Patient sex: M
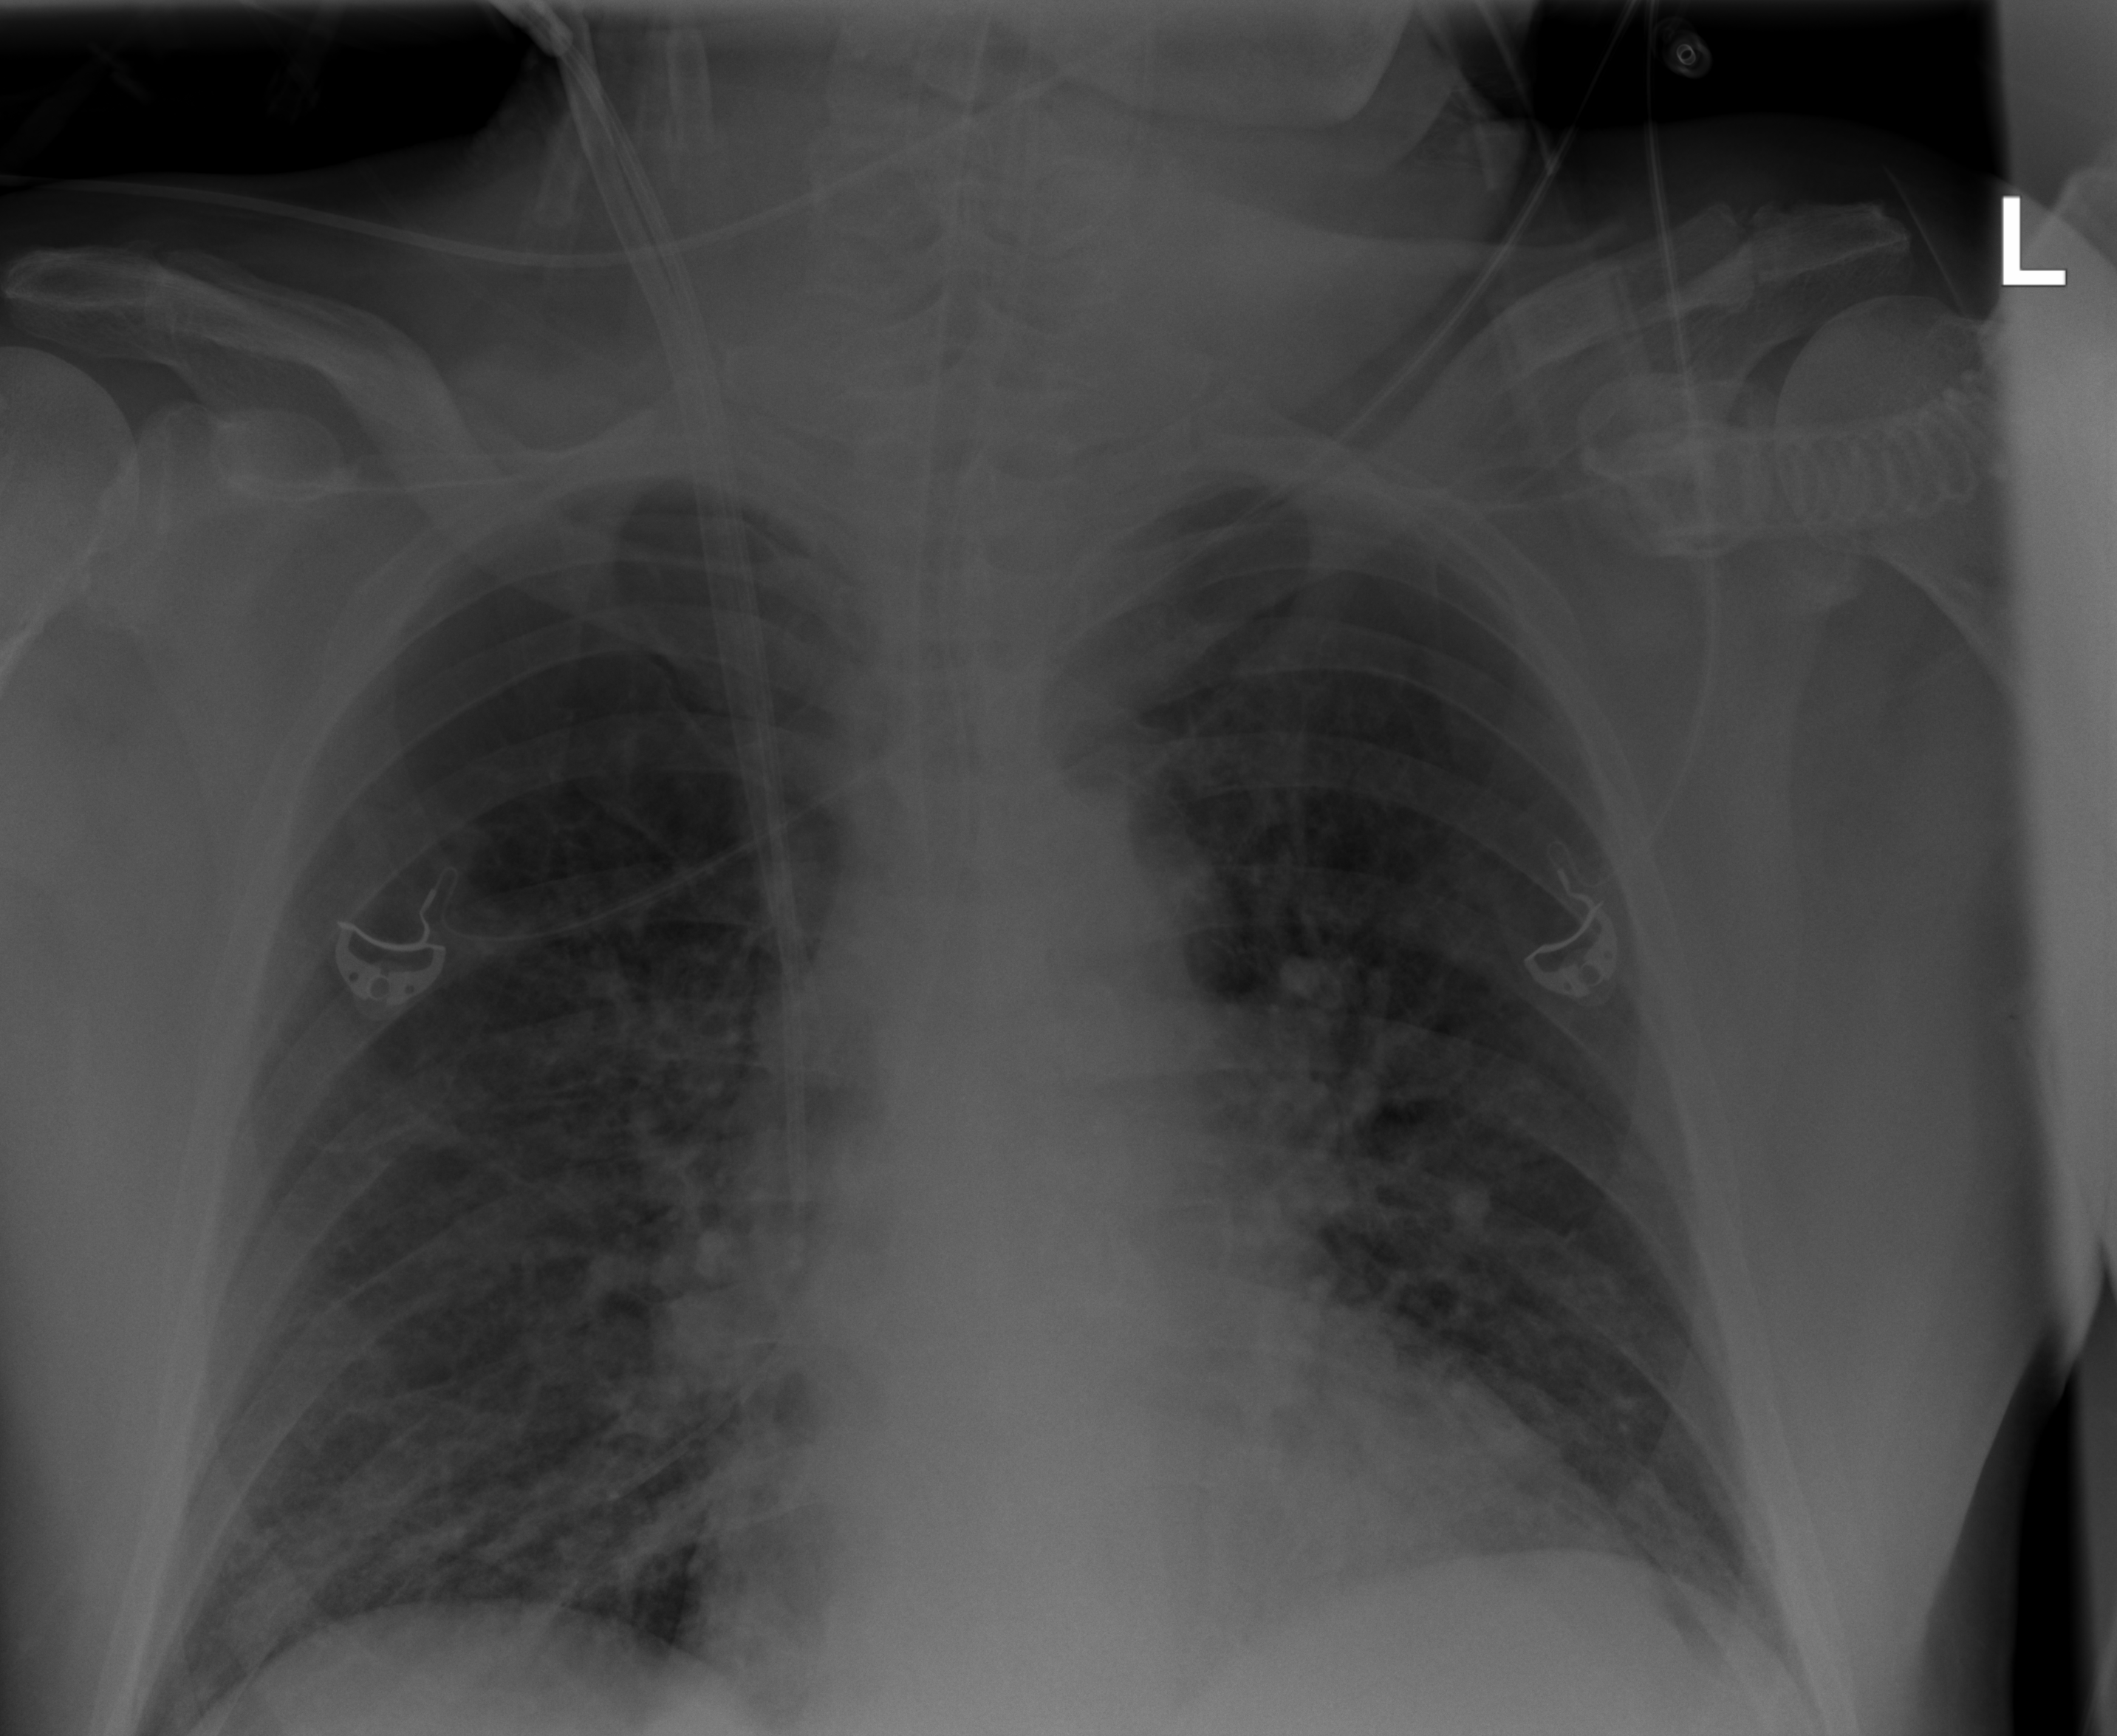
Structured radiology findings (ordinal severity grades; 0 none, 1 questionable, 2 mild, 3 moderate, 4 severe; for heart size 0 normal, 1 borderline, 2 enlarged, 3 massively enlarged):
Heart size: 0
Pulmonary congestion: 2
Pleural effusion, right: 0
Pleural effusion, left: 0
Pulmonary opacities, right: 3
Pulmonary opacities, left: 2
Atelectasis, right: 2
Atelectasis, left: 0